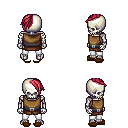
a pixel art fantasy rpg character, male body template, skeleton, leather chest armor, white pants, ruby red long mohawk hairstyle, brown slippers, four views (front, back, left, right), 2x2 character sprite sheet, small pixel art, hard edges, no anti-aliasing